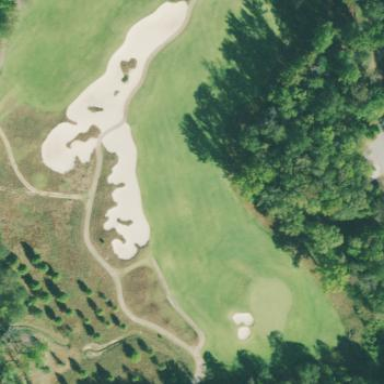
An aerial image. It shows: Sandy area is golf bunker.